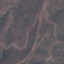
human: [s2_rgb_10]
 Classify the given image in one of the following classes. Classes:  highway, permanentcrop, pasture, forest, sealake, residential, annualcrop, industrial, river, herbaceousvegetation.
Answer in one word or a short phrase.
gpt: HerbaceousVegetation